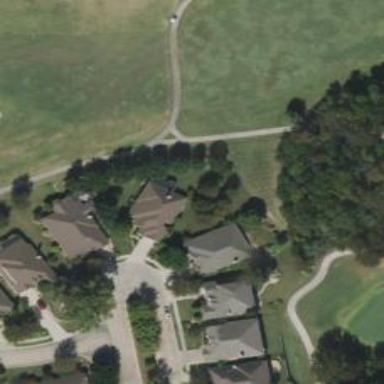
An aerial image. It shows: Path designated for golf carts.